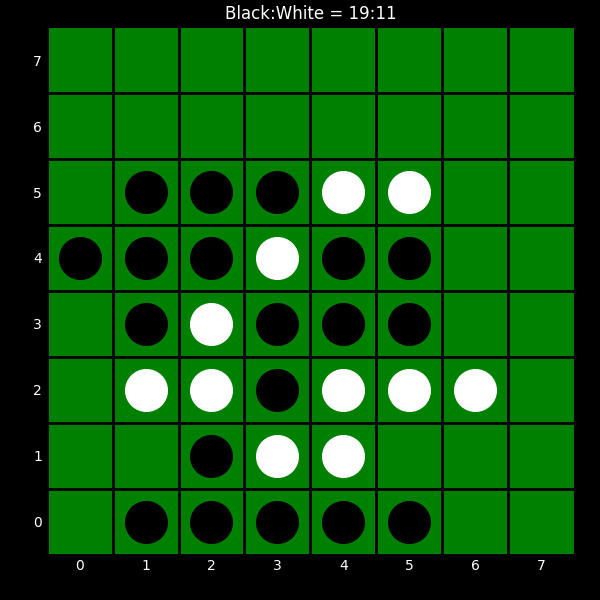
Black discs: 19
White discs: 11